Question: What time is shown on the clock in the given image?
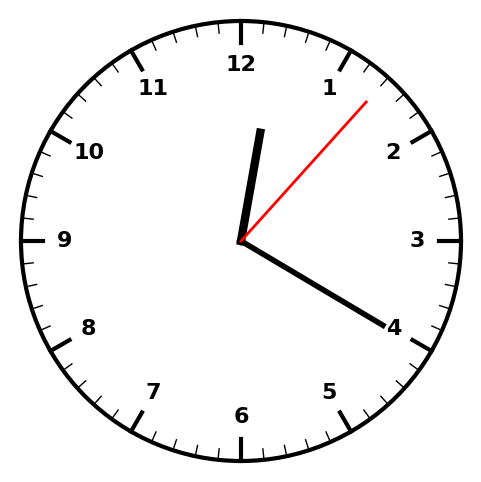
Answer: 12:20:07